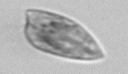
Label: Prorocentrum_dentatum